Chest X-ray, AP view. Patient: 55 years old, sex F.
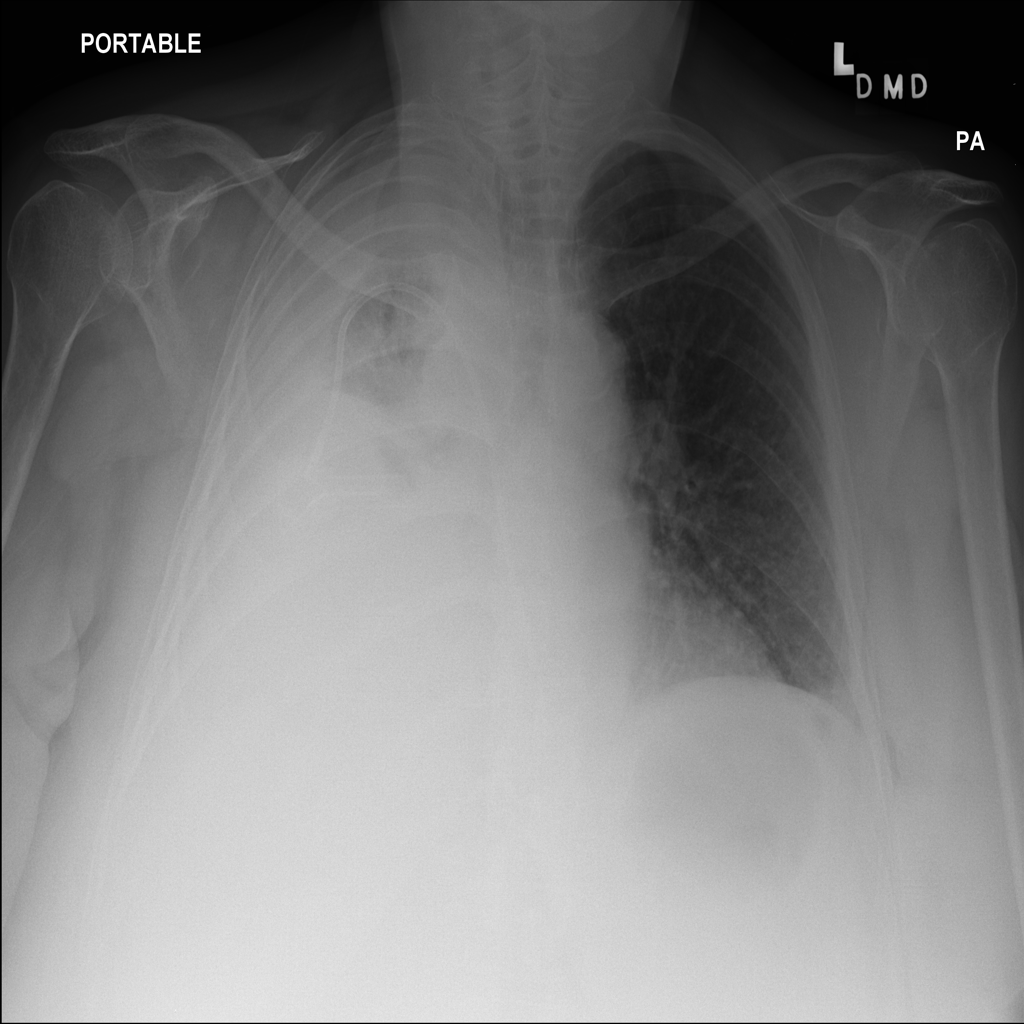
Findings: Mass